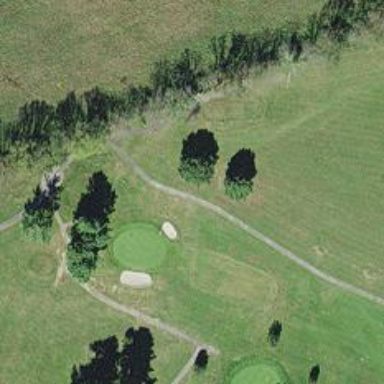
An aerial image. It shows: Pathway for golfing.